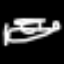
Label: airplane